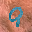
Label: 9